Question: I am writing a command line application for OS X in Swift. I need to prompt for a username and password (not the user's account on the computer and not credentials saved in the Keychain). I can prompt for the username just fine:
'''
func getInput() -> String {
var keyboard = NSFileHandle.fileHandleWithStandardInput()
var inputData = keyboard.availableData
return NSString(data: inputData, encoding:NSUTF8StringEncoding)!.stringByTrimmingCharactersInSet(NSCharacterSet.whitespaceAndNewlineCharacterSet())
}
let username = getInput()
'''
I would like to prompt for the password as well but it prints the password in the console as the user types it. How can I accept input from STDIN without having it echoed back to the console?
Please note that I need the application to be interactive, the user will never be passing the username and password as command line arguments, so argv is not the correct answer.
For example, when doing this in Ruby, you would enter this:
'''
require 'io/console'
puts "Enter your password"
@password = STDIN.noecho(&:gets).chomp
'''
And then it would display on the screen as this image:

No matter how many letters are entered, it only shows that blue box with the dot in it. It doesn't print the password to the screen and it doesn't show ********* for the password either.
Is it possible to do the same thing with Swift or Objective-C in a command line OS X application?
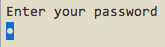
Answer: Just for the sake of completeness: getpass() works great for passwords, but unfortunately this function also has the limitation that it can only read up to 128 characters. If you want to prompt for really long passphrase or private keys, use BSD's readpassphrase() instead.
Swift 2.0 example:
'''
var buf = <URL>
let passphrase = readpassphrase("Enter passphrase: ", &buf, buf.count, 0)
if let passphraseStr = String.fromCString(passphrase) {
print(passphraseStr)
}
'''
Swift 3.1 and later:
'''
var buf = <URL>
if let passphrase = readpassphrase("Enter passphrase: ", &buf, buf.count, 0),
let passphraseStr = String(validatingUTF8: passphrase) {
print(passphraseStr)
}
'''